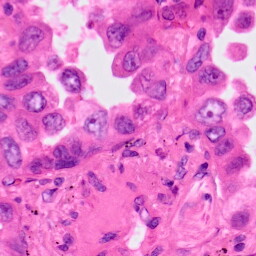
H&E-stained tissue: Lung